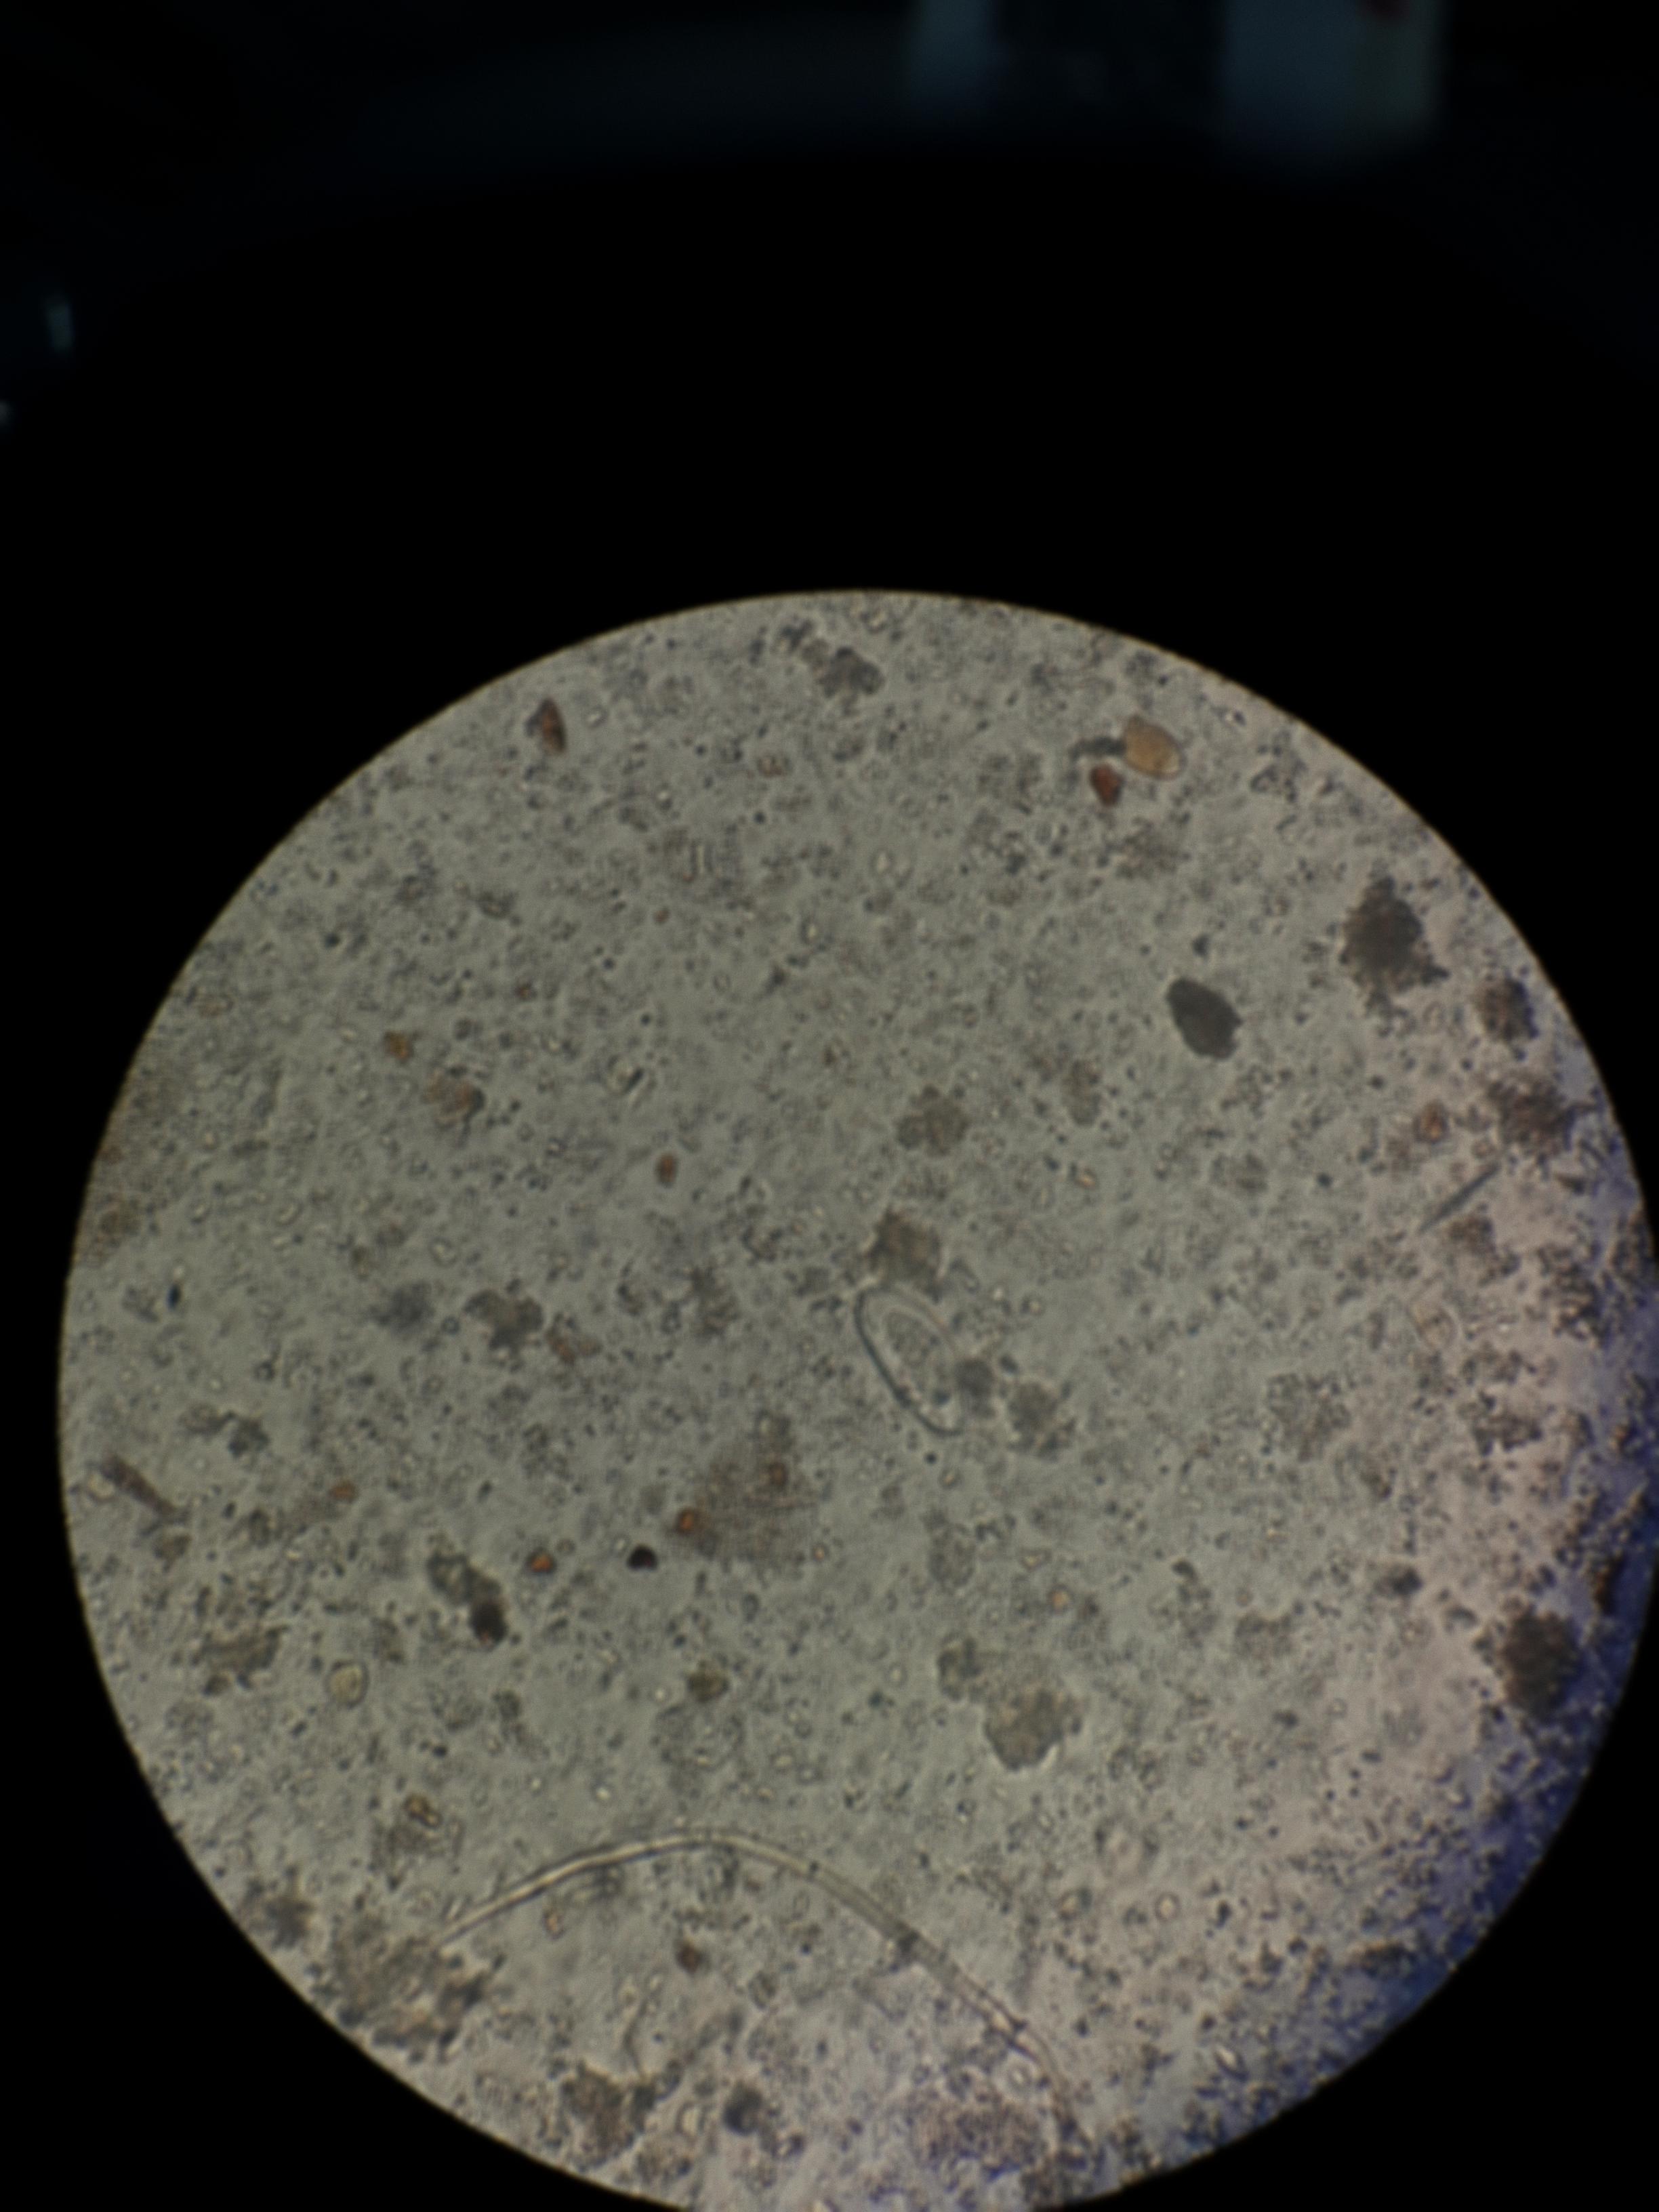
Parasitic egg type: Enterobius vermicularis